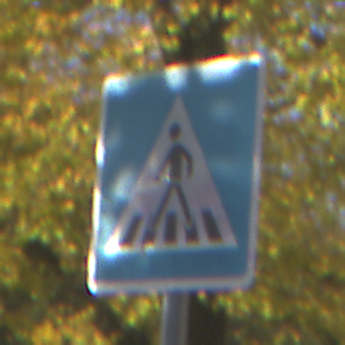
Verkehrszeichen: FussgaengerueberwegRechts
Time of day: SunriseSunset
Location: Outdoor (Urban)
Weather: PartlyCloudy
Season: Autumn
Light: Natural